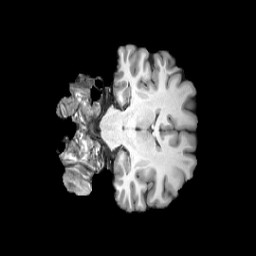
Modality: T1w
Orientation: coronal
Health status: healthy